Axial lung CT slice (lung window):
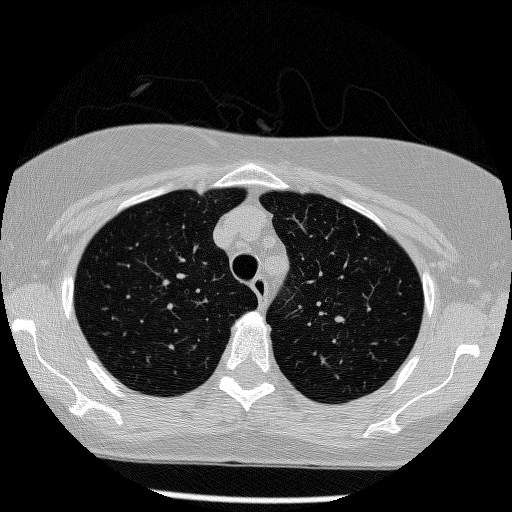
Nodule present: no